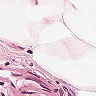
Metastatic tissue present: no